Question: I tried with code like this:
'''
Private Sub TextBox1_Leave(sender As Object, e As EventArgs) Handles MyBase.Leave
' This way is not working
ListBox1.SelectedItem = TextBox1.Text
' This is not working too
ListBox1.Items(ListBox1.SelectedIndex) = TextBox1.Text
End Sub
'''
The form is looked like this:

I need to change that list text while user typing in the text box. Is it possible to do that at run time?
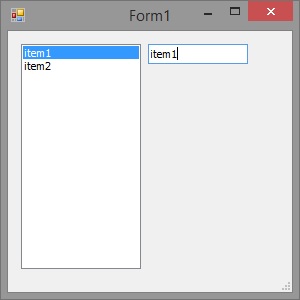
Answer: You are using the form's leave event 'MyBase.Leave', so when it fires, it is useless to you.
Try using the TextChanged event of the TextBox instead.
'''
Private Sub TextBox1_TextChanged(sender As Object, e As EventArgs) _
Handles TextBox1.TextChanged
'''
Make sure to check if an item is actually selected in the ListBox:
'''
If ListBox1.SelectedIndex > -1 Then
ListBox1.Items(ListBox1.SelectedIndex) = TextBox1.Text
End If
'''